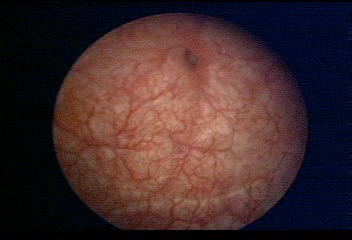
Modality: WLC
Class: Normal mucosa
Bladder cancer association: No